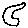
Label: moon